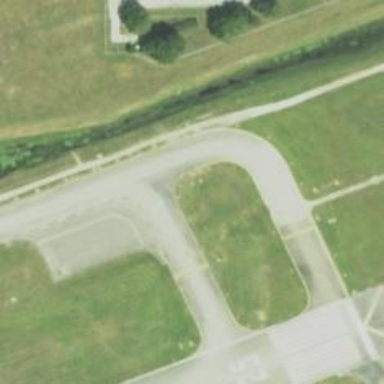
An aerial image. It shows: Image of taxiway at airport.